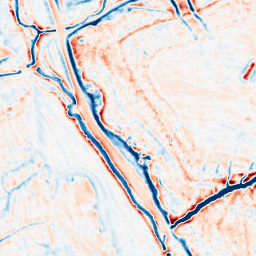
Category: edge_preserving
Decomposition family: bilateral
Decomposition parameters: d: 15
sigma_color: 50
sigma_space: 50
Upsampling method: bilinear
Upsampling parameters: scale: 2
Upsampling scale: 2